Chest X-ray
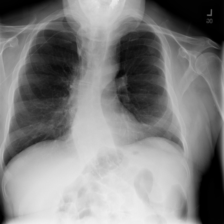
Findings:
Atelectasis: positive
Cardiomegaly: negative
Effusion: negative
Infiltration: negative
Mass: negative
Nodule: negative
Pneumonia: negative
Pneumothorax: negative
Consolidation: negative
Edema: negative
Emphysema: negative
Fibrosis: negative
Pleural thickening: positive
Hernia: negative